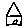
Label: house